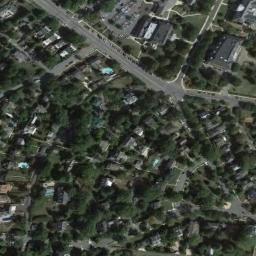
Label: dense_residential